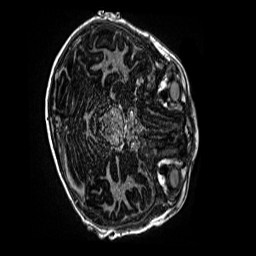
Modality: MP2RAGE
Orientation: axial
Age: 10
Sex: male
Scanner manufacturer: siemens
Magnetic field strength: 3 T
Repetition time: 4 s
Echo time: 0.00299 s